Chest X-ray. View position: PA
Patient age: 44
Patient sex: F
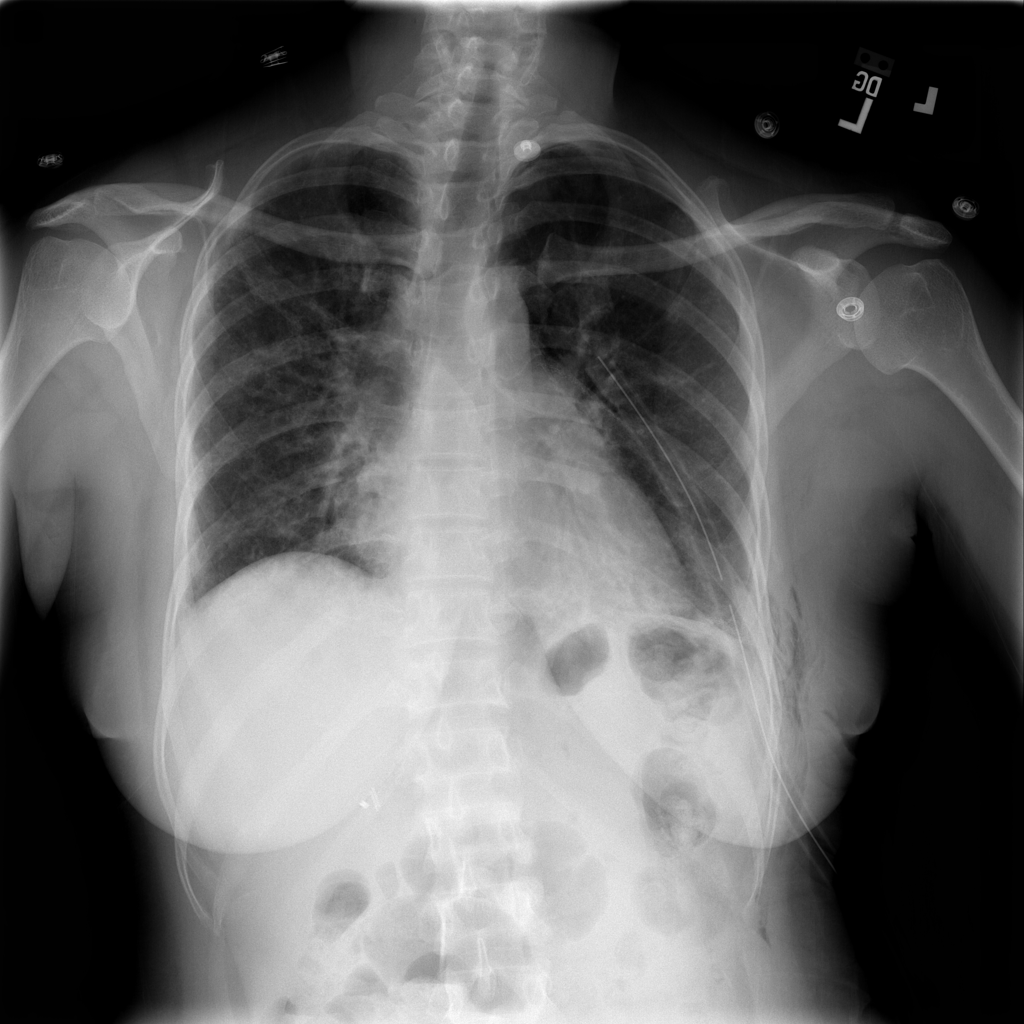
Finding: Pneumothorax